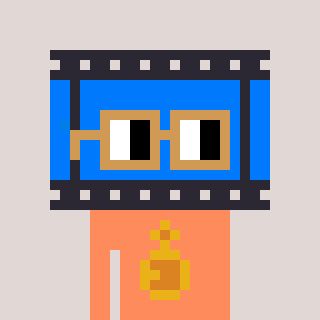
a pixel art character with square brown glasses, a film strip-shaped head and a peachy-colored body on a warm background